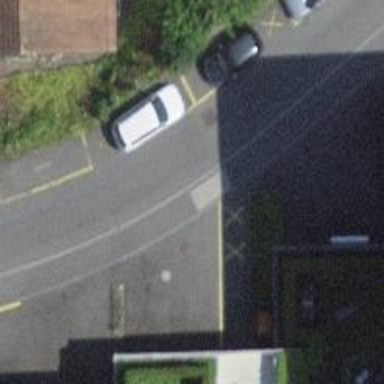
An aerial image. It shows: Road with steps.